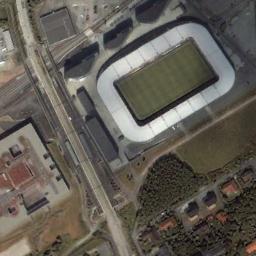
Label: stadium